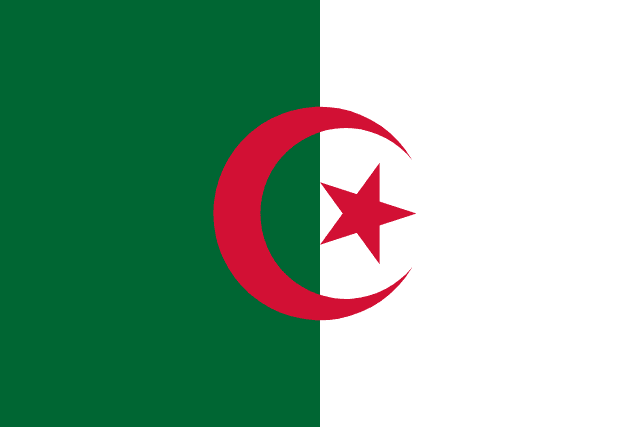
Country: Algeria
Country code: dz